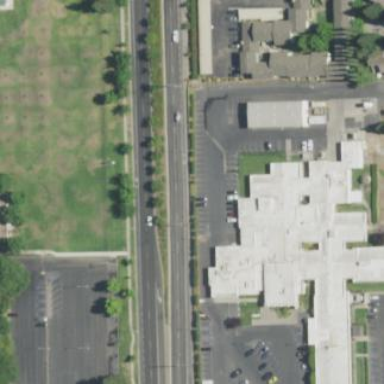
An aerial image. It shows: Hospital building.